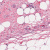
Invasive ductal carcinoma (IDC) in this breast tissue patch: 0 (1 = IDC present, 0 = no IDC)